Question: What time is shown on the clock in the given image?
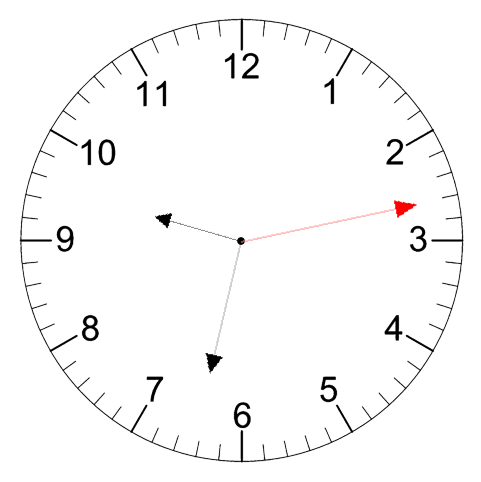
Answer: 09:32:13